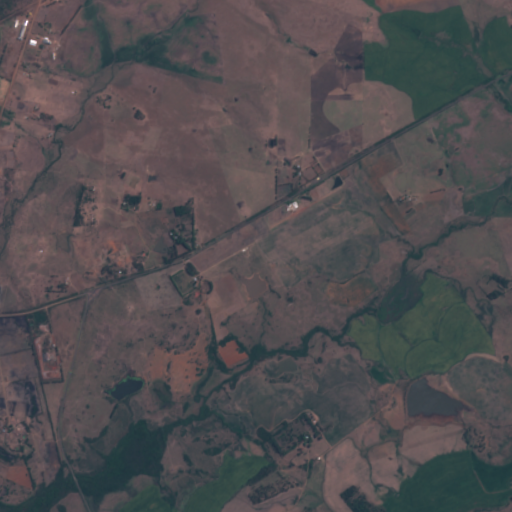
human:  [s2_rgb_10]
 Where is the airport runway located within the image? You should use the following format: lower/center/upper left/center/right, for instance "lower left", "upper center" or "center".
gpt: The airport runway is located in the center right of the image.
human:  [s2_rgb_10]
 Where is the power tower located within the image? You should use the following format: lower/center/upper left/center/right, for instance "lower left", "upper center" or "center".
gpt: There is no power tower in the image.